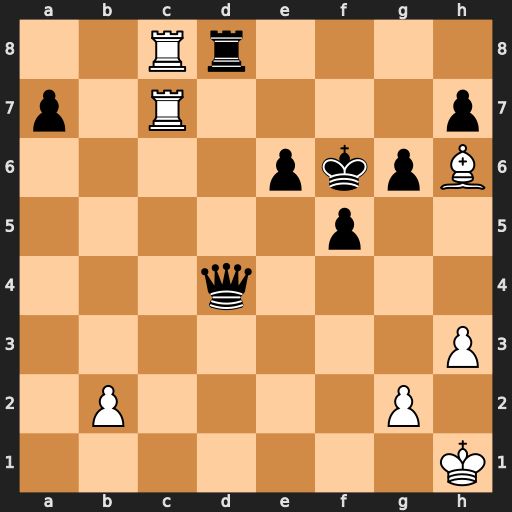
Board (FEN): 2Rr4/p1R4p/4pkpB/5p2/3q4/7P/1P4P1/7K
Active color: w
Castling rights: -
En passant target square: -
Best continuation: Bg7+ Kg5 Bxd4